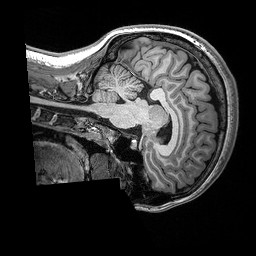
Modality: T1w
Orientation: sagittal
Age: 21
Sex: female